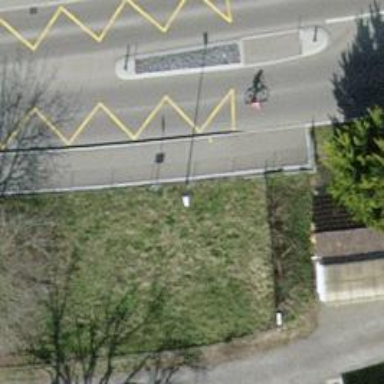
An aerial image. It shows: Asphalt sidewalk.